Question: I was going through the google 'guice' and then i thought about how it might be working.
So This is my theory on how 'property injector' might be working.
'Guice' first wants us to create a 'injector' and pass all the 'binding' information to it.
'''
Injector injector = Guice.createInjector(new BillingModule());
'''
*code snippets from <URL>
OK at this point i can think that there is a class with all the information of 'binding'.
and when we do
'''
injector.getInstance(RealBillingService.class);
'''
Here we do the trick.
'injector' will return a 'proxy instance' for the real 'RealBillingService' object and when we call a
method of 'RealBillingService' object, 'proxy instance' invocation handler uses 'reflection' to
figure out the properties to inject and fullfill it based on the information passed during the creation of injector.
This is the way i suppose, the 'guice' works. If i am wrong, what would be the actual way by which ''Guice'' achieve it ?
If this is the way 'guice' work then 'Guice' always returns the 'proxy object' and the user code always makes call on the 'proxy objects'. is this true ?
---
Pictorial representation on my explaination

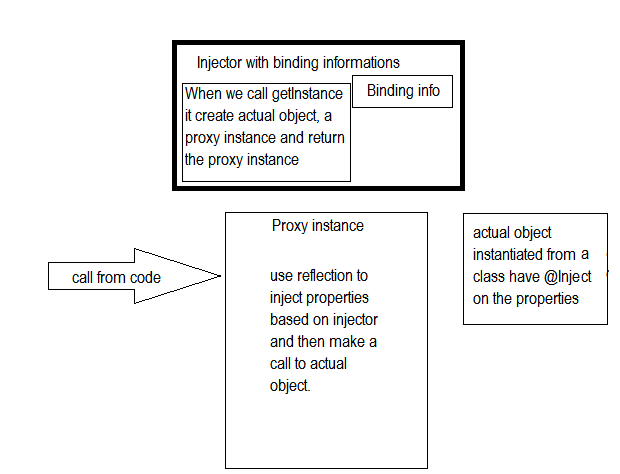
Answer: Your understanding is a little off. Think of it this way: when you do 'Guice.createInjector(...)', when Guice does all the reflection to figure out what depends on what and what needs to get injected where. When you do 'injector.getInstance(...)', Guice doesn't need to do any reflection. It creates the 'RealBillingService' right then, injecting all its (transitive) dependencies, and returns that (not a proxy).
If you use Guice's AOP functionality then those objects will be proxies, but otherwise Guice doesn't return proxies. It simply invokes the '@Inject' constructor, sets the '@Inject'-annotated fields, calls the '@Inject'-annotated methods, and returns that object.
EDIT: See also <URL>, a single-class implementation of a Guice-like injector.